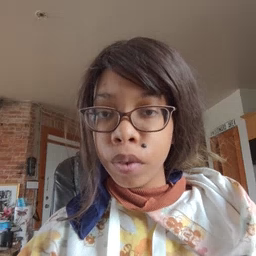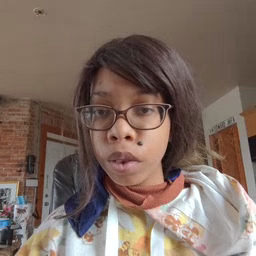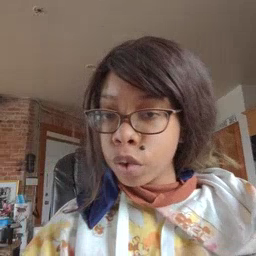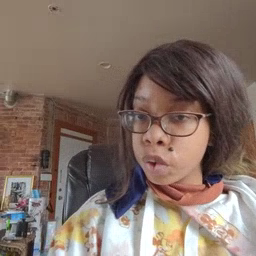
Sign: morning